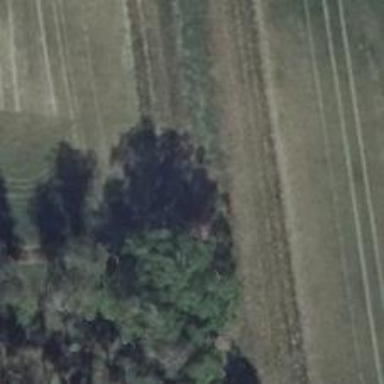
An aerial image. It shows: Hunting stand.